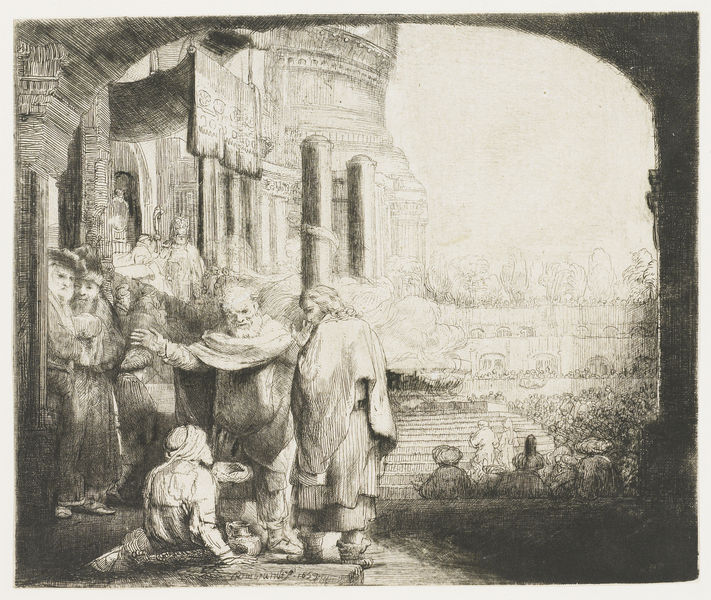
Titel: Petrus en Johannes genezen een kreupele aan de tempelpoort
Künstler: Rembrandt Harmensz. van Rijn
Standort: Amsterdam
Institution: Rijksmuseum
Schlagwörter: baum, gruppe, mann, menschen, männer, säule, säulen, zeichnung, theater, handel, treppe, könig, stufen, orient, streit, baldachin, bettler, turban, betler, anteilnehmen, baldachin#